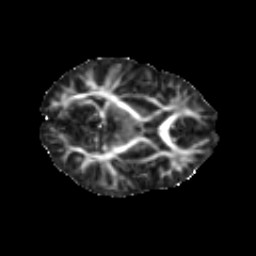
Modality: FA
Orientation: axial
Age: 10
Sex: female
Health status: ill
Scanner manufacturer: ge
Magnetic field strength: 3 T
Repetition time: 6.752 s
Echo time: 0.079 s